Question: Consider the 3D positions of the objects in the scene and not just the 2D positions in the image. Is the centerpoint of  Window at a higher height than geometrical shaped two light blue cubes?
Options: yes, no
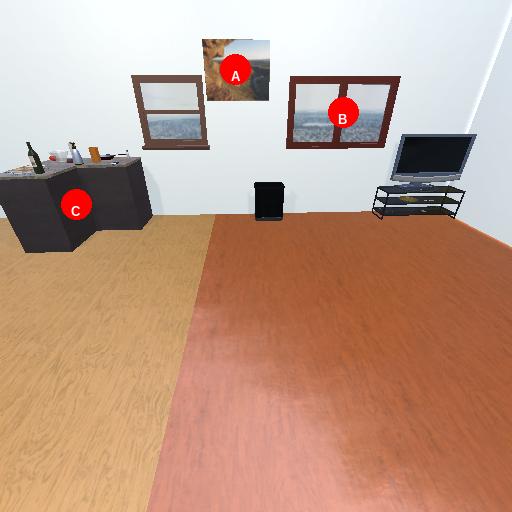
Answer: yes